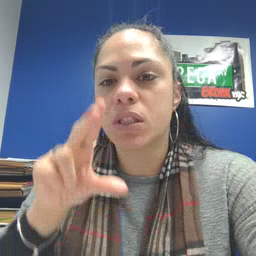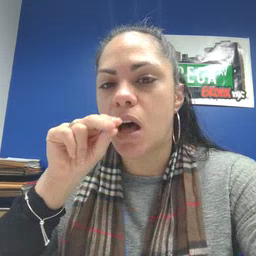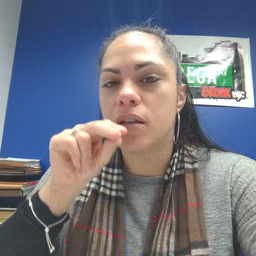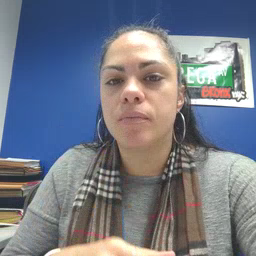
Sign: duck